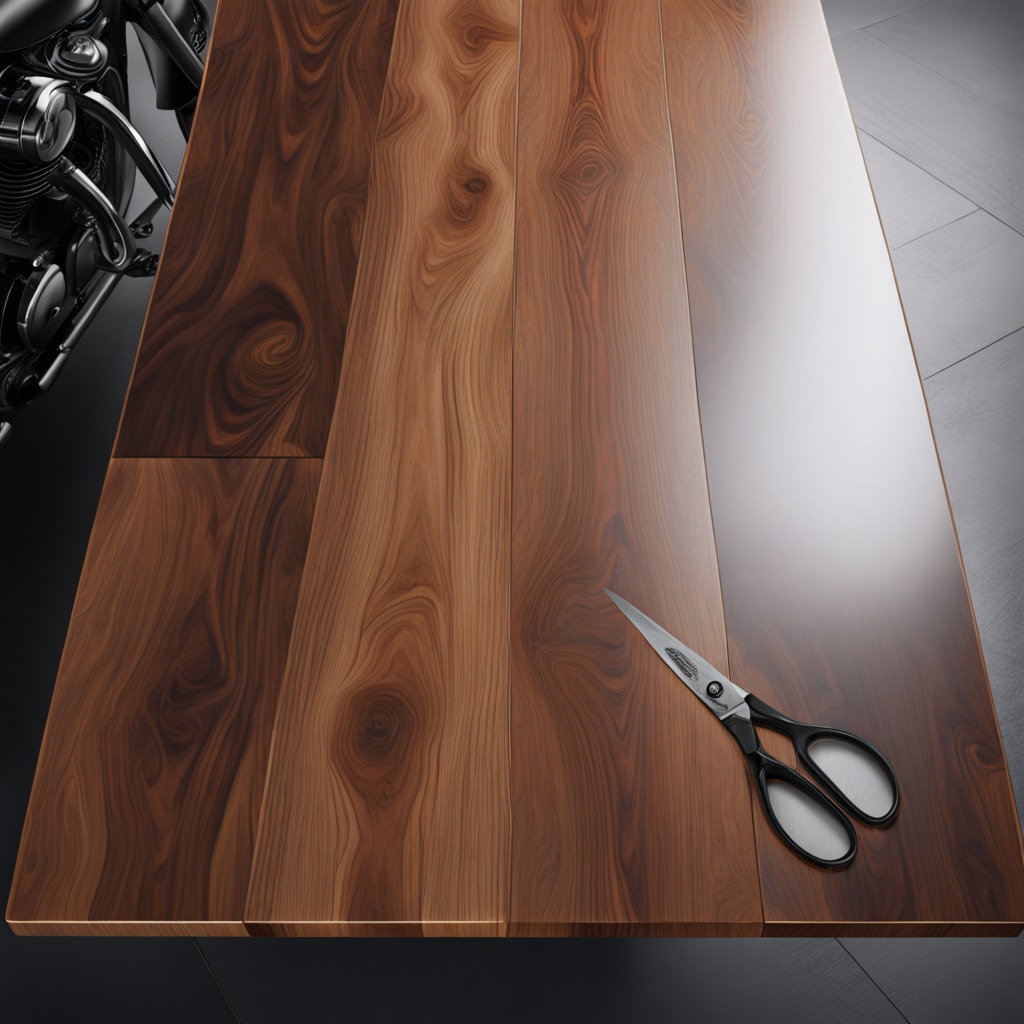
A scissor is lying on the wooden table in the vintage motorcycle garage.